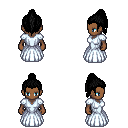
a pixel art fantasy rpg character, female body template, human, dark skin, underdress, metal pants, black long topknot hairstyle, four views (front, back, left, right), 2x2 character sprite sheet, small pixel art, hard edges, no anti-aliasing